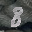
Label: 8